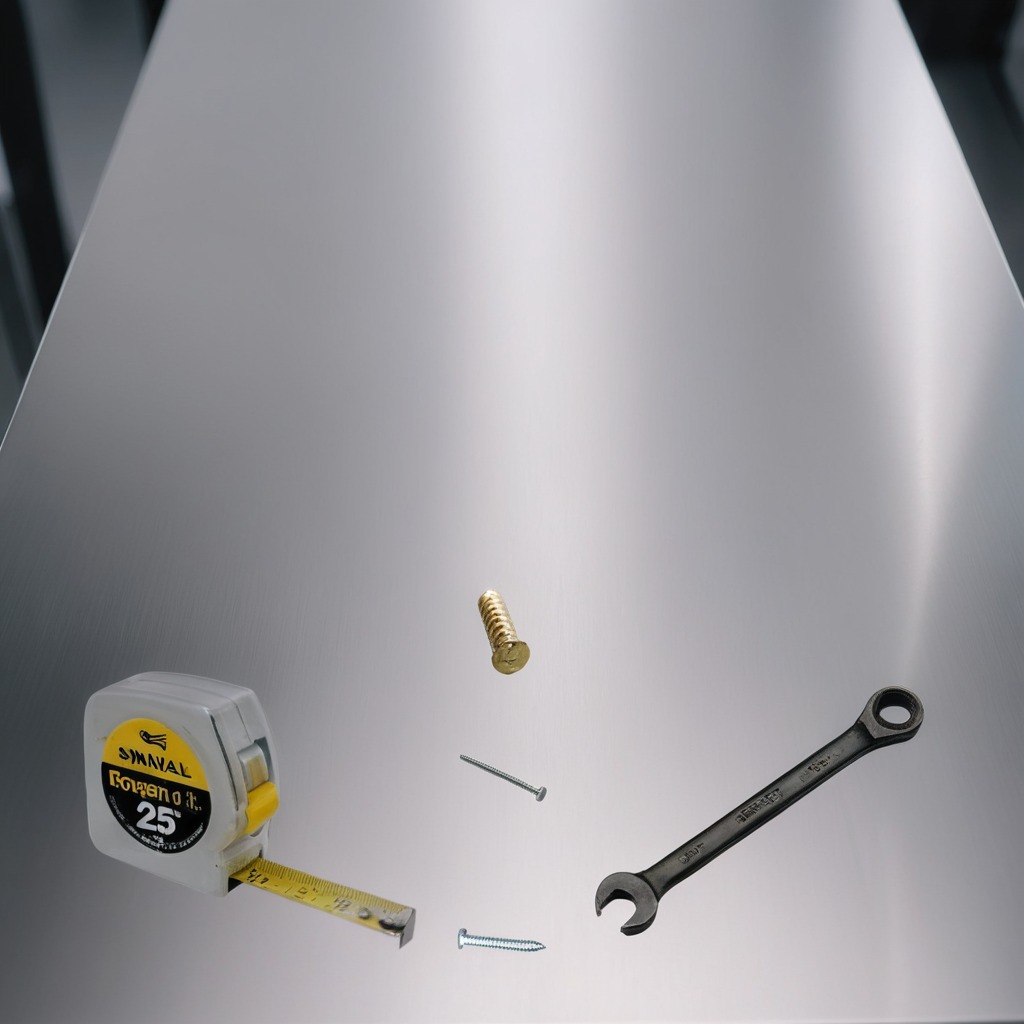
A measuring tape, a metal machine screw, an iron nail, a coiled metal spring, and a wrench are lying on the stainless steel table.